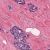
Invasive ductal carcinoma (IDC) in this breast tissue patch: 1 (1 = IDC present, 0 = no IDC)